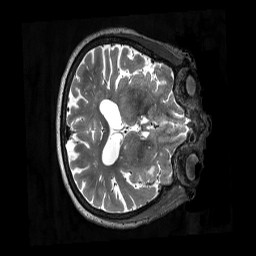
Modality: T2w
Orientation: axial
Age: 79
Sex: female
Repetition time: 3.2 s
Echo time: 0.563 s